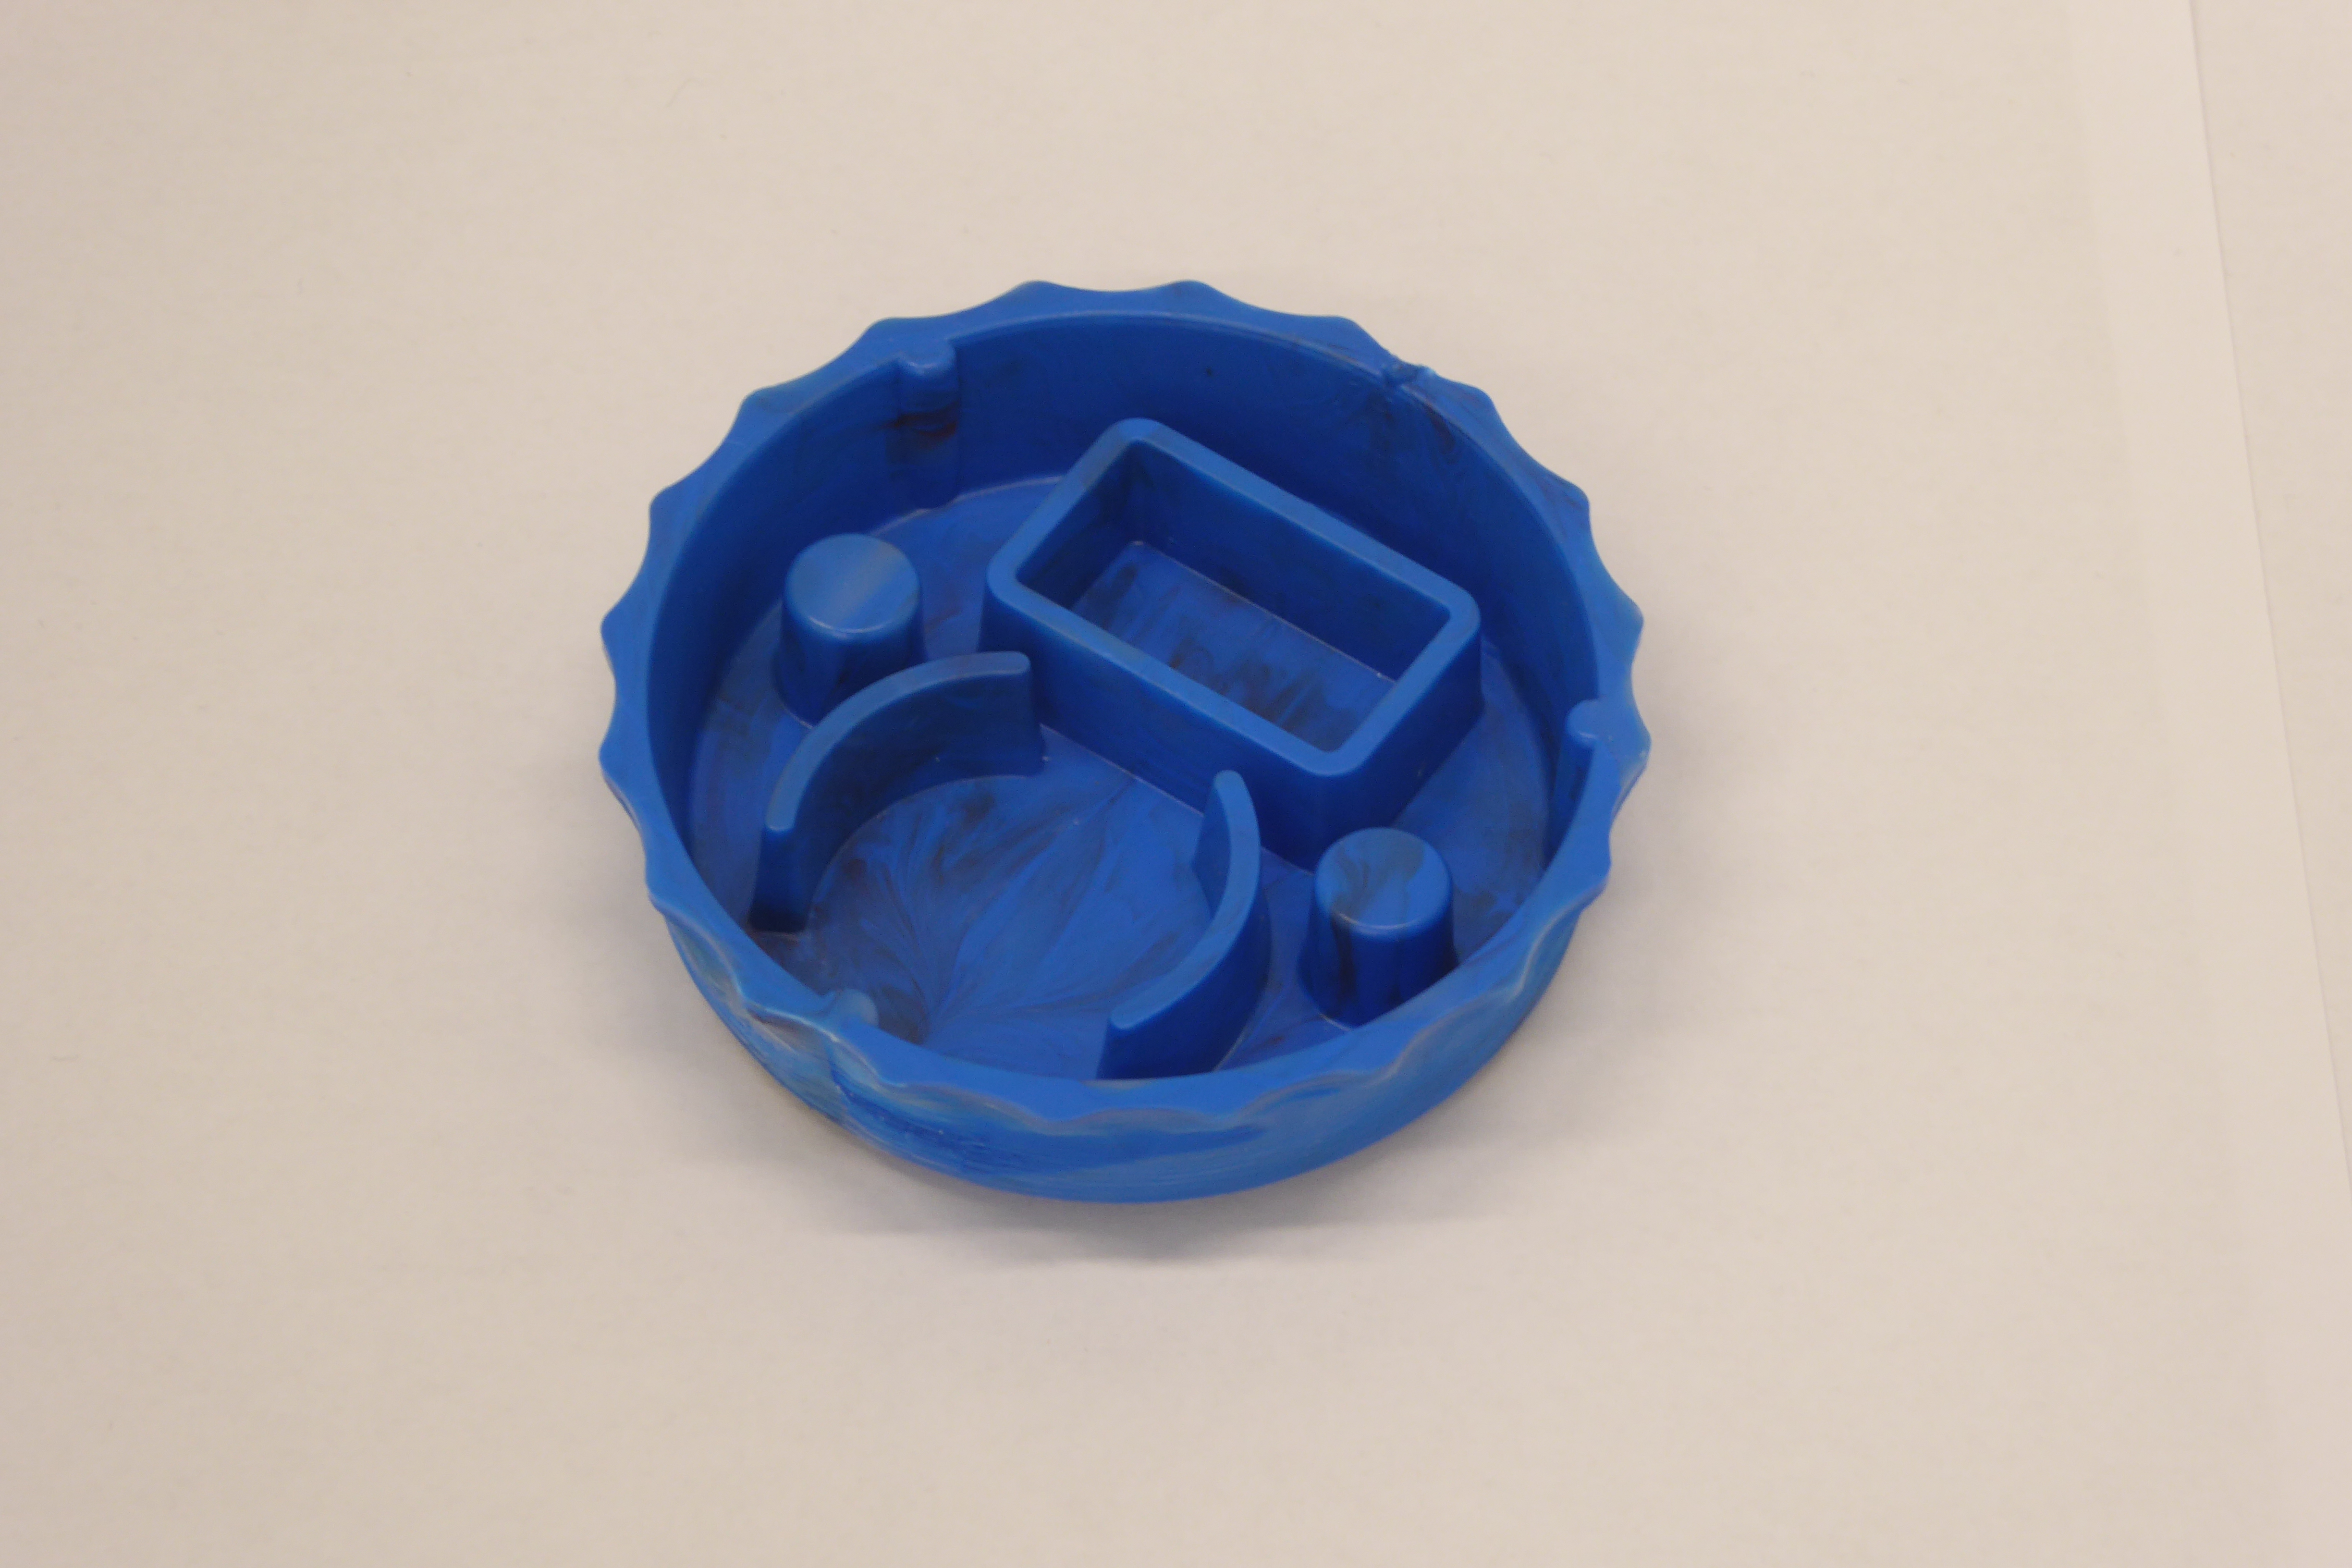
Label: Bottle Opener - Cover